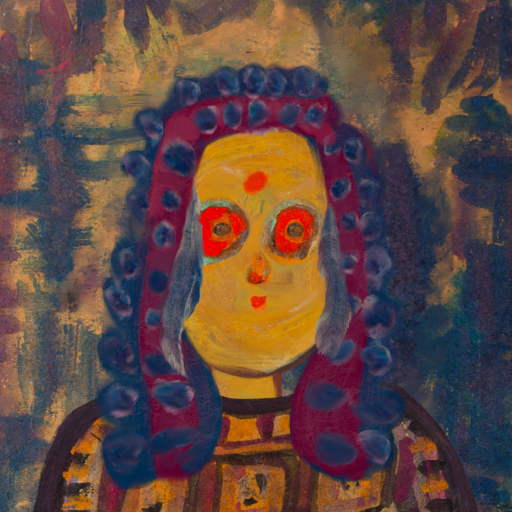
Background: InTheSun, Head And Neck Front: After_Raid, Face Front: Sisters, Bust: Doll, Hair Front: Hill_Girl, Head Accessory: Blank, Second Necklace: Blank, Necklace: Blank, Baby: Blank